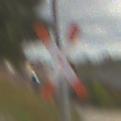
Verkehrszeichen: Andreaskreuz
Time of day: MorningAfternoon
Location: Outdoor (Suburban)
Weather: PartlyCloudy
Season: NotSpecified
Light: Natural